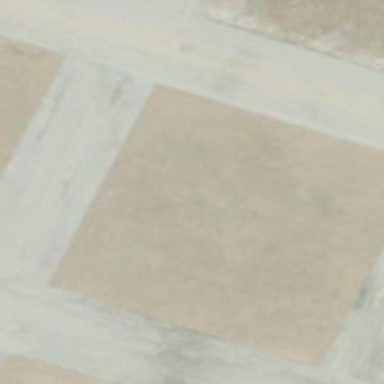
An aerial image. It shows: Image showing helipad at airport.